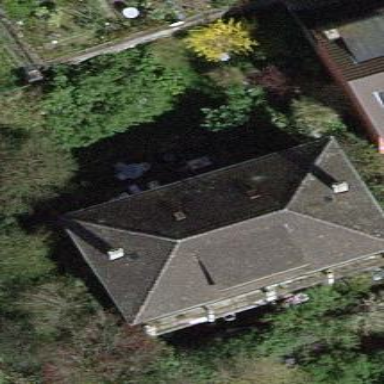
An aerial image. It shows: Detached building with hipped roof.